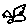
Label: bird